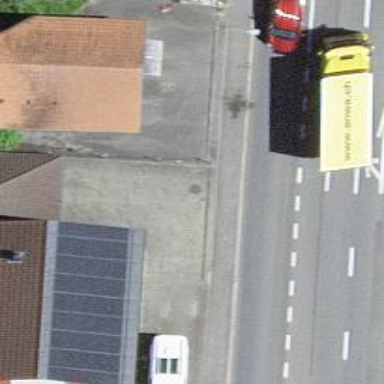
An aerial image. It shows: Bus stop with platform for public transport.